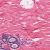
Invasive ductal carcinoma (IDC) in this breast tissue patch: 0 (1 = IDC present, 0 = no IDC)